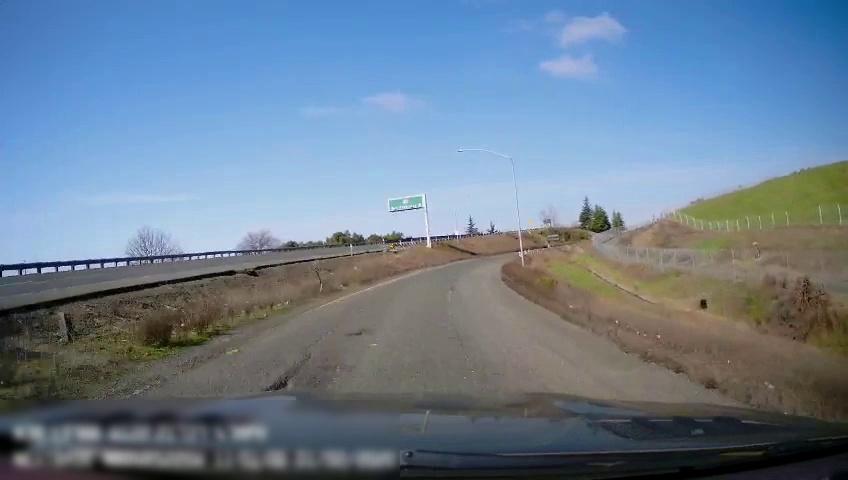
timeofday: Day
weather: Sunny
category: Drivable Space
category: Drivable Space
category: Lanes | Current Lane
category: Lanes | Current Lane
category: Traffic | Signs